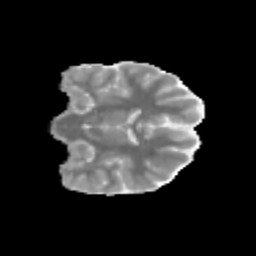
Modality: MD
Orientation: coronal
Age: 12
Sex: female
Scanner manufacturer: siemens
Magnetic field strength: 3 T
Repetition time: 3.8 s
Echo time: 0.07 s